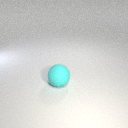
large cyan rubber sphere